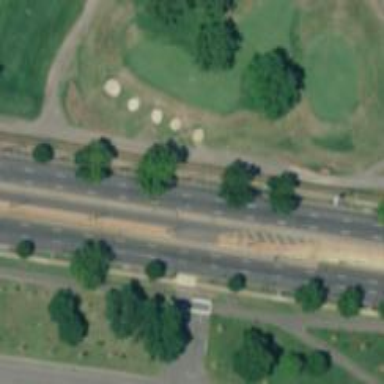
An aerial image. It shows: Primary highway with tram rails embedded in the road.